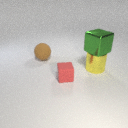
large brown rubber sphere behind small red rubber cube